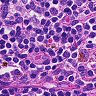
Metastatic tissue present: no